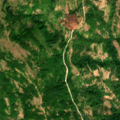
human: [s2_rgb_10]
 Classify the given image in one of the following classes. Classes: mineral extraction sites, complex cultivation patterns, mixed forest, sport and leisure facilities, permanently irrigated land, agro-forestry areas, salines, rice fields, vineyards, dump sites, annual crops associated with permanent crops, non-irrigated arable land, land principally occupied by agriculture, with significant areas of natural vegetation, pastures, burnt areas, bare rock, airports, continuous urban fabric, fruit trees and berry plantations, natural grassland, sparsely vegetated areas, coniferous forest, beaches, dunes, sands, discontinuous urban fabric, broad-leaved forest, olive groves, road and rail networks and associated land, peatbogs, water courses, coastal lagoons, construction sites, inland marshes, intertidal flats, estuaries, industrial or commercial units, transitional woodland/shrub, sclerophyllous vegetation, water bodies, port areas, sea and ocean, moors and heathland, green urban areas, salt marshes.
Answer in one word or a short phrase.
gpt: pastures, land principally occupied by agriculture, with significant areas of natural vegetation, broad-leaved forest, transitional woodland/shrub